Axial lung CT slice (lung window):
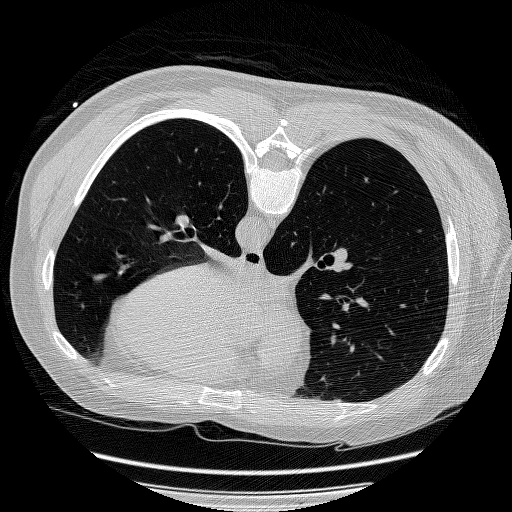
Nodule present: no